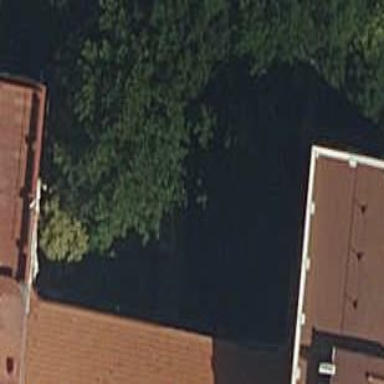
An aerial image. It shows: Garden with kerb barrier.